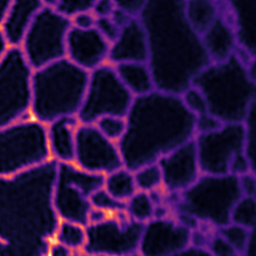
Label: Super-resolution ER image